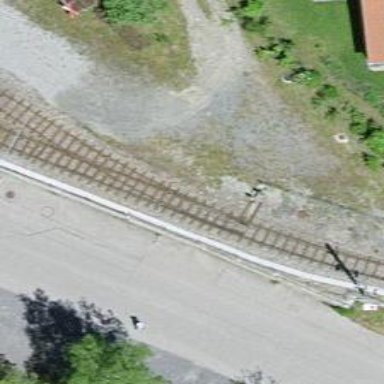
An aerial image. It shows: Railway switch.